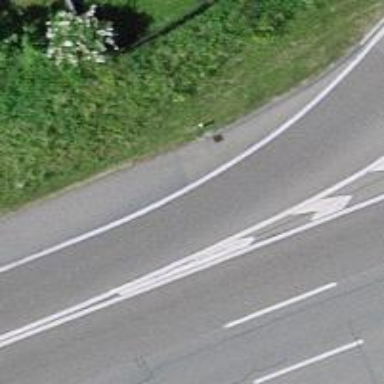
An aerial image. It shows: Asphalt service road.